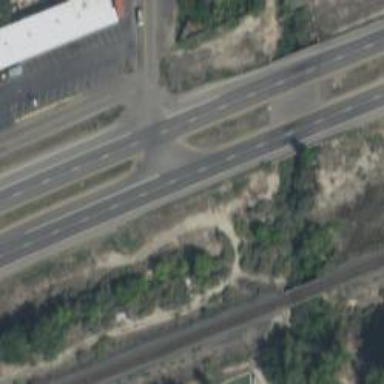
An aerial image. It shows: Expressway with asphalt surface. It is trunk highway with top-grade track type.